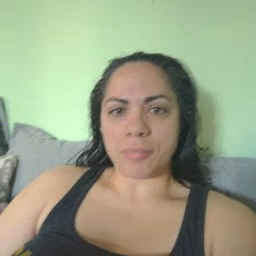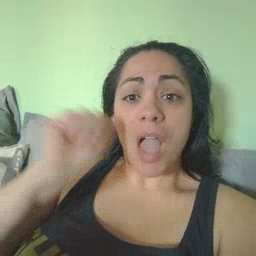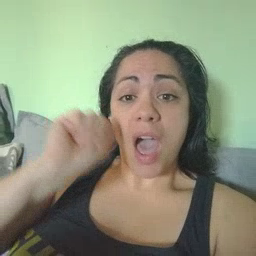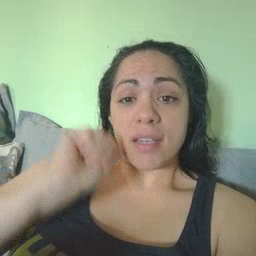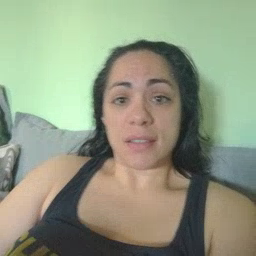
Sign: aunt